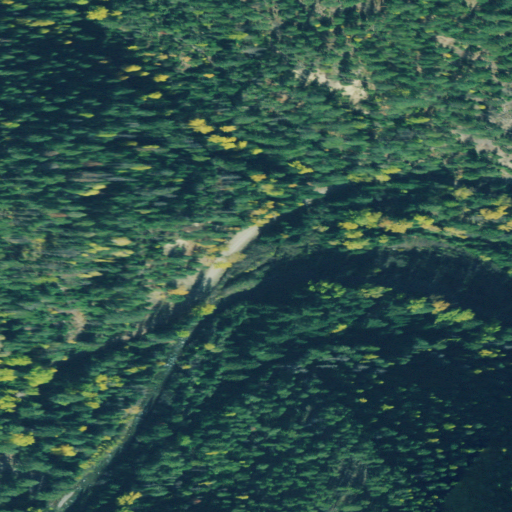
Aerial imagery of valley in Montana named Lyons Gulch containing evergreen forest and shrub